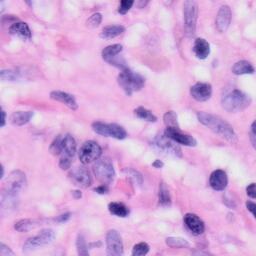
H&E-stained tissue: Skin